Question: How can I implement a list that looks like this. As you can see there are 3 columns equally divided and there is a vertical scrollbar.

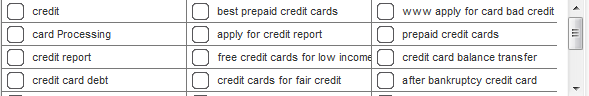
Answer: HTML
'''
<ul>
<li>credit</li>
<li>card processing</li>
<li>credit report</li>
...
<li>etc</li>
</ul>
'''
CSS
'''
ul{width:600px;height:100px; overflow-y:scroll;}
li{float:left;width:192px;border:1px solid black;}
li:nth-chilr(n+3){border-top:0xp;}
li:nth-child(3n+2){border-width:1px 0px 1px 0px;}
'''
<URL>